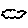
Label: cloud